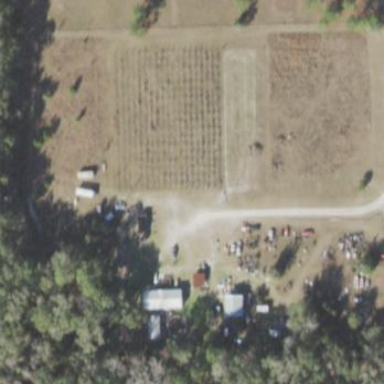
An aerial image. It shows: Plant nursery specializing in trees.